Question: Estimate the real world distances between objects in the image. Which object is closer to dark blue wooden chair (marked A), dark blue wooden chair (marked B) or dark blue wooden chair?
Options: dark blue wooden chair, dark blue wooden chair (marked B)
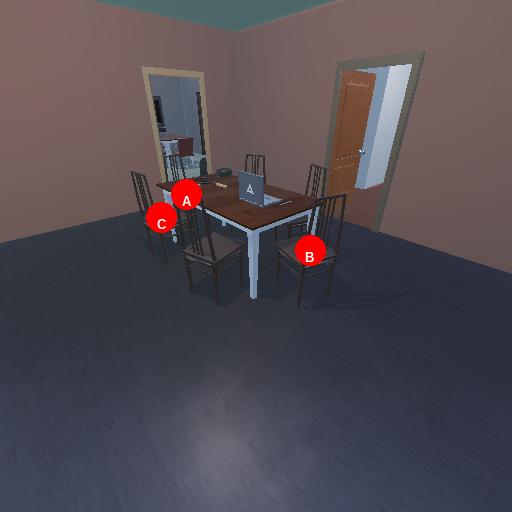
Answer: dark blue wooden chair